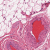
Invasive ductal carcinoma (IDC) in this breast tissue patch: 0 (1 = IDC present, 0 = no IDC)